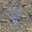
Label: 8